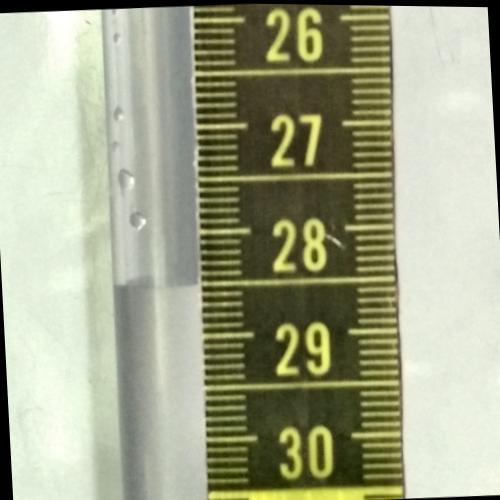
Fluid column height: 28.5 cm